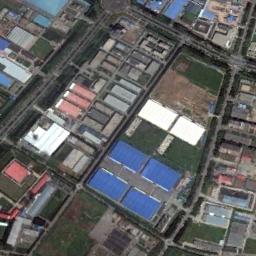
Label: industrial_area